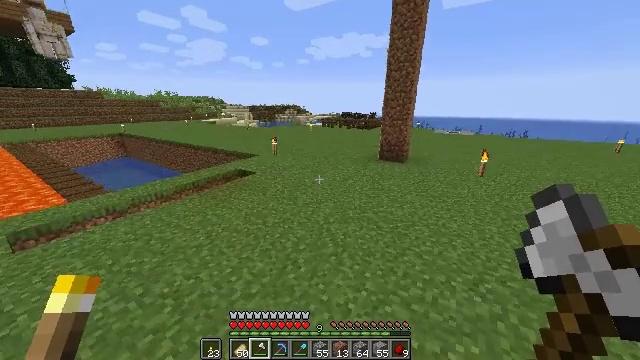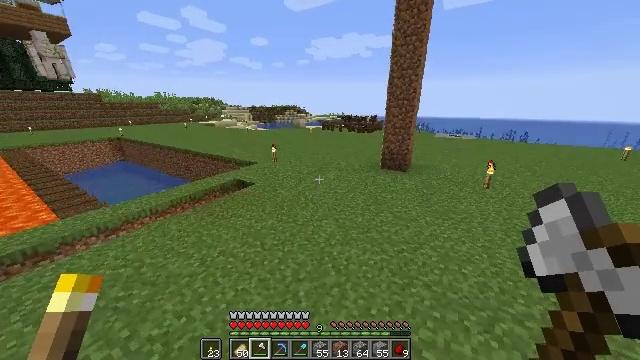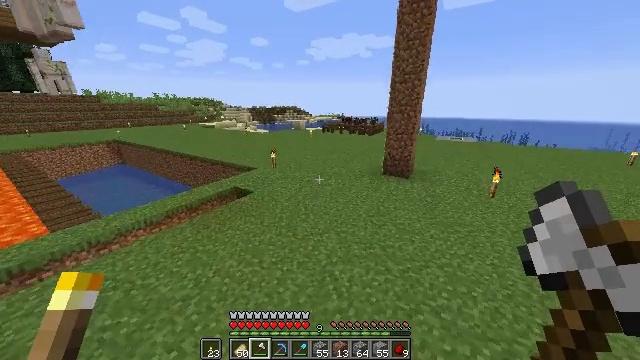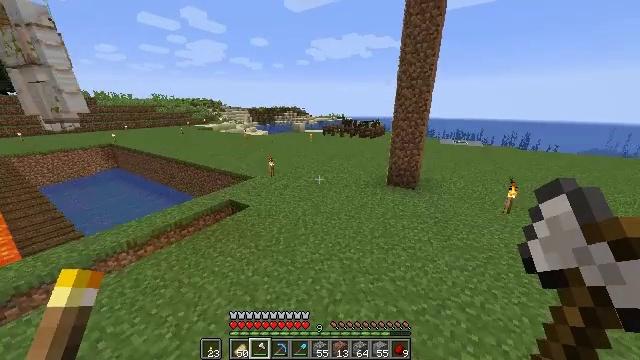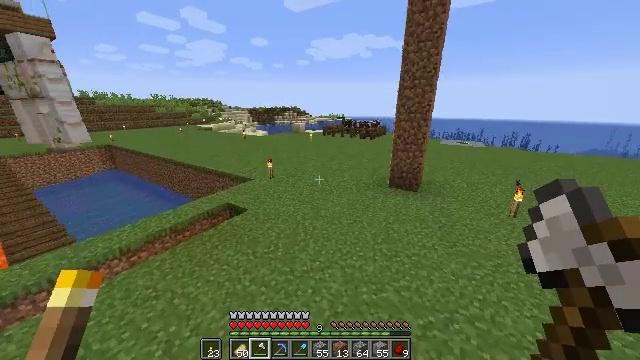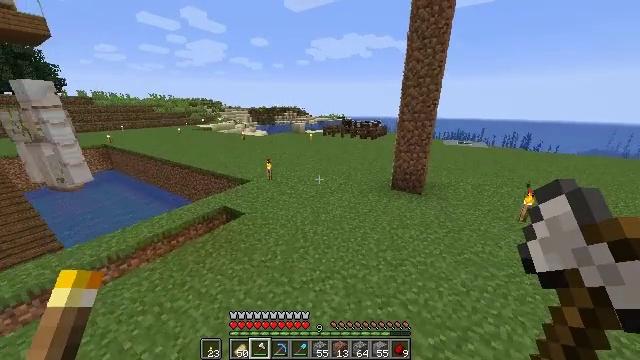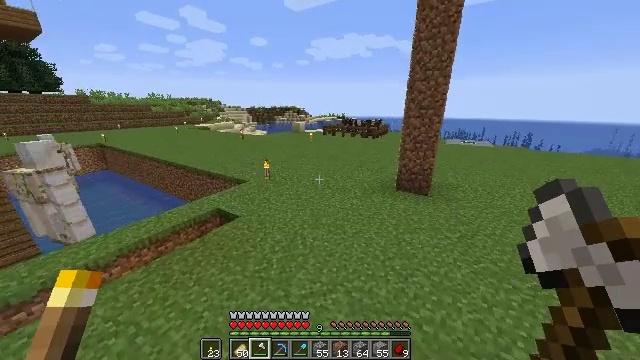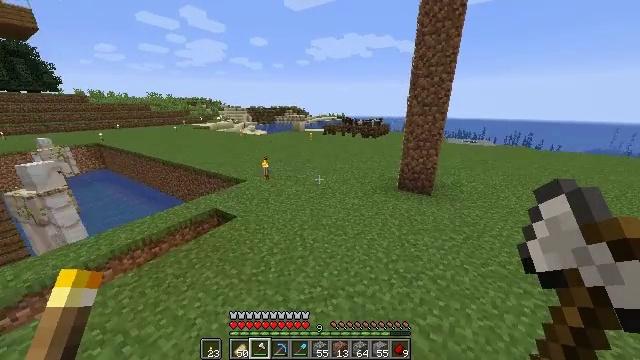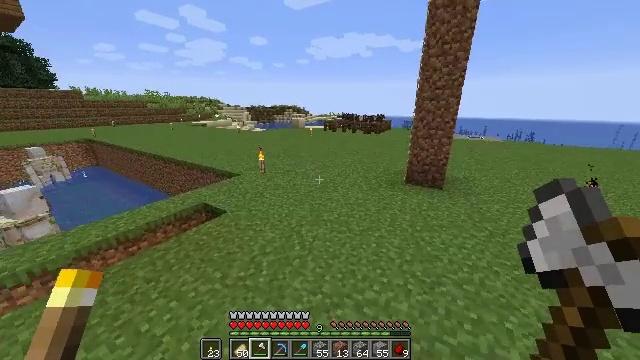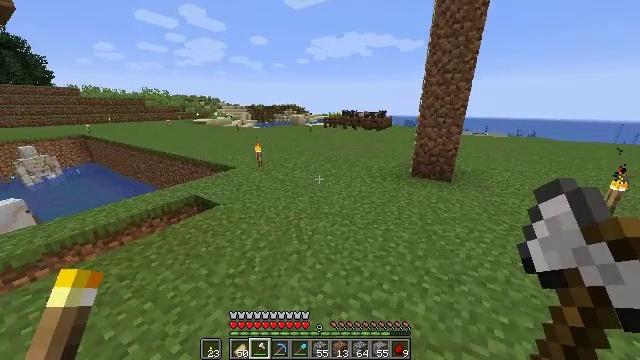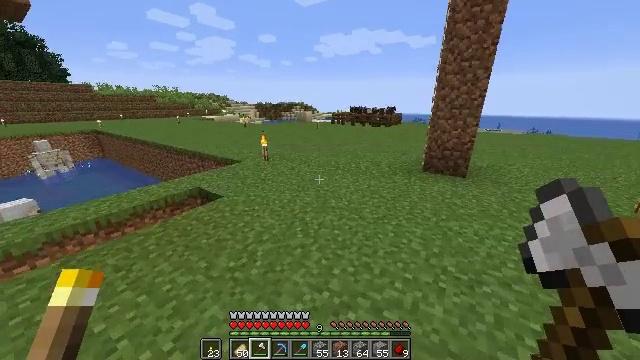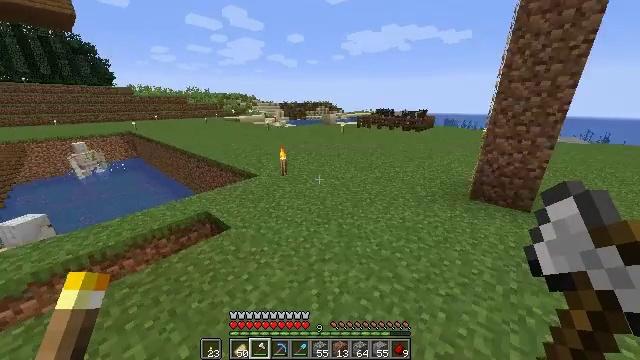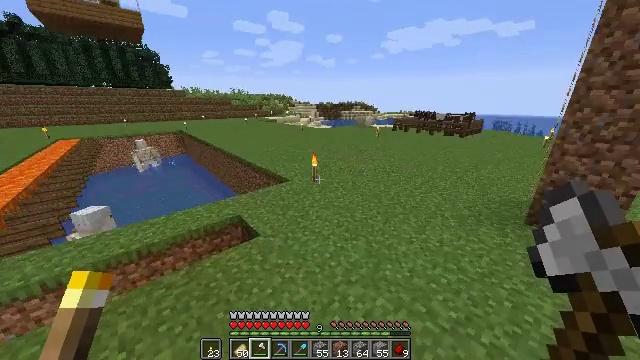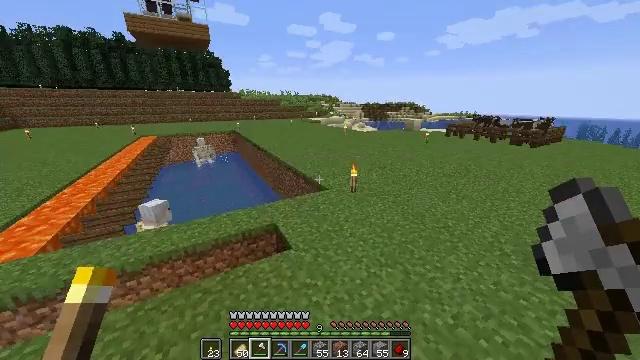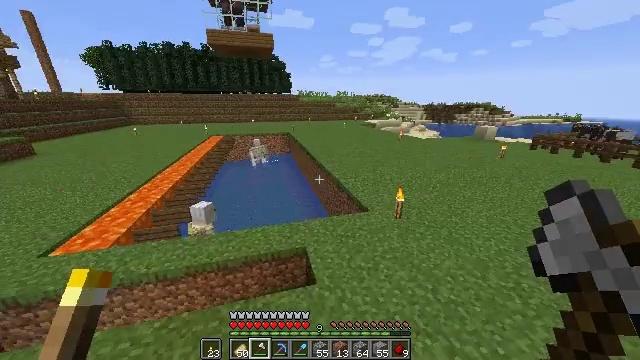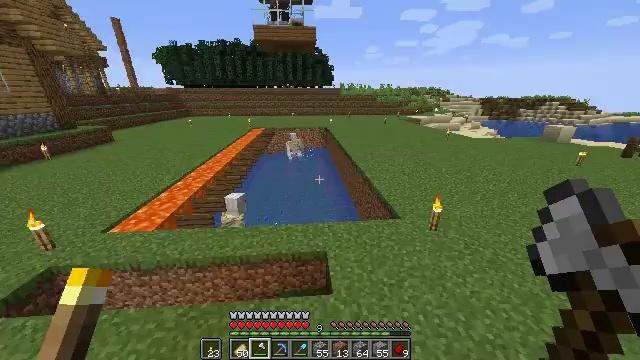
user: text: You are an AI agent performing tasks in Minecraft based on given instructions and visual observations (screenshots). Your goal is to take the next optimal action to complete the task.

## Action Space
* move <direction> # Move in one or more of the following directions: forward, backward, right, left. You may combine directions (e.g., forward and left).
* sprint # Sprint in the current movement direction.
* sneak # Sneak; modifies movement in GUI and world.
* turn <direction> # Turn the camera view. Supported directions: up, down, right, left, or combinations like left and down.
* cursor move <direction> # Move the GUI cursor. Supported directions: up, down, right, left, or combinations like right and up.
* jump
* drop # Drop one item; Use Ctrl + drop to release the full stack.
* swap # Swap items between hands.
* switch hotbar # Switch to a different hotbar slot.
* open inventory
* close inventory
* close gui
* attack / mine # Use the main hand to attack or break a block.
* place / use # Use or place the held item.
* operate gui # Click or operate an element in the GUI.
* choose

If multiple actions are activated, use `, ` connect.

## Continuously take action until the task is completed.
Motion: motion action
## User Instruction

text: Open a crafting table to craft a rail.
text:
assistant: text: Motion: move forward, jump
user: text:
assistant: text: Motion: move forward, jump
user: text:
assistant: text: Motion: move forward, jump
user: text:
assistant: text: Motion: move forward, jump
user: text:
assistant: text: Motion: move forward, jump
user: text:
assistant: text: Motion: move forward, jump
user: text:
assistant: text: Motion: move forward, jump
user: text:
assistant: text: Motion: move forward, sprint, jump
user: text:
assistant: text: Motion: move forward, sprint, jump
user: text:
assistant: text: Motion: move forward, sprint, turn left, jump
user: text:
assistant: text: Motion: move forward, sprint, turn left, jump
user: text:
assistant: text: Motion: move forward, turn left, jump
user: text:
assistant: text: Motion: move forward, turn left, jump
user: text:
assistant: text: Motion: move forward and move right, turn left, jump
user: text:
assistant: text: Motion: move forward and move right, turn left and down, jump
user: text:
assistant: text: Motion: move forward and move right, turn left and down
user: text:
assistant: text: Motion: move forward and move right, turn left and down
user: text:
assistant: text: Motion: move forward and move right, turn left and down
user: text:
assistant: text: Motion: move forward and move right, turn left and down
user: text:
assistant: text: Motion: move forward and move right, turn left and down
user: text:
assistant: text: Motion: move forward and move right, turn left and down
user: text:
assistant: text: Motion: move right, turn left and down
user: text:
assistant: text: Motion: turn left and down
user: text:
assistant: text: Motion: no_op
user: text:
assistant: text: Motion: move right
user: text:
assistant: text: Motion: move forward and move right, turn left
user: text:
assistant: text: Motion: move forward and move right, turn left
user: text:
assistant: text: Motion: move forward and move right, turn left
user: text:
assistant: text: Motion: move forward and move right, turn left
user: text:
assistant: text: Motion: move forward, turn left